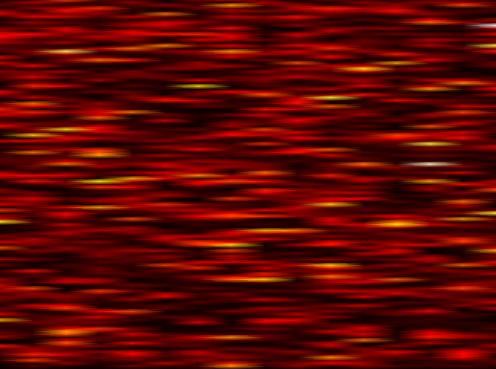
Label: FOFDM